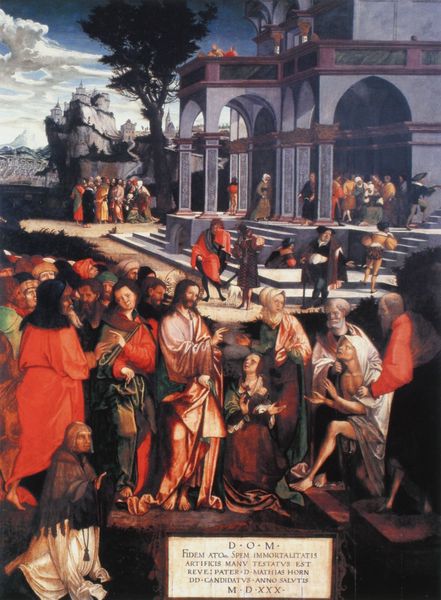
Titel: Auferweckung des Lazarus aus der Domkirche in Brixen
Schlagwörter: blau, felsen, gemälde, himmel, mann, nackt, umhang, wolken, frauen, grün, landschaft, menschen, stadt, braun, frau, hut, männer, haus, rot, haube, architektur, neues testament, steine, mantel, bein, schrift, berge, kopftuch, inschrift, stufen, alter, fuss, burg, dom, heiligenschein, nimbus, christus, jesus, religiös, segen, heiliger, tempel, heilige, heilung, kranke, altdeutsch, bauwerk, waschung, latein, altdorfer, nordalpin, 1530, 1510, mdxx, 1130, skiadion